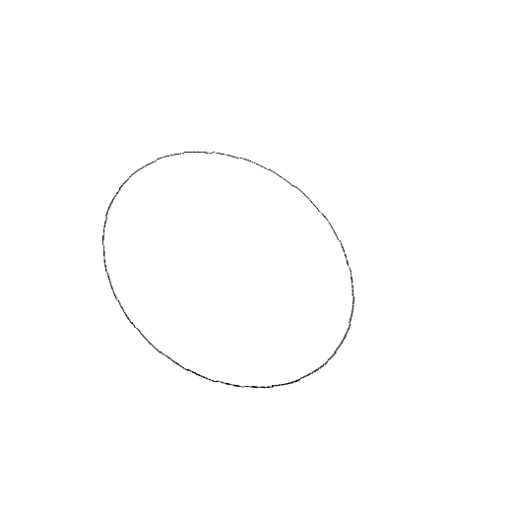
Crossing number: 0